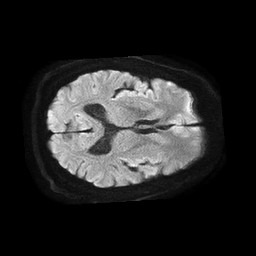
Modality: TRACE
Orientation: axial
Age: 69
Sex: male
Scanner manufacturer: philips
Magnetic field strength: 1.5 T
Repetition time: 4.6 s
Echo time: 0.08941 s